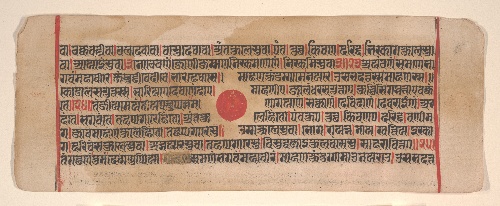
Artist: Bhadrabahu
Artist bio: Indian, died ca. 356 BCE
Date: 15th century
Object type: Folio
Classification: Paintings
Medium: Ink, opaque watercolor, and gold on paper
Culture: India (Gujarat)
Dimensions: (Average size .1–.71): 4 1/2 x 11 3/8 in. (11.4 x 28.9 cm)
Department: Asian Art
Credit line: Bequest of Cora Timken Burnett, 1956
Accession year: 1957
Repository: Metropolitan Museum of Art, New York, NY